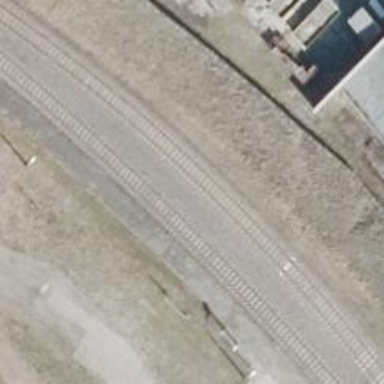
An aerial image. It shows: Railway platform.